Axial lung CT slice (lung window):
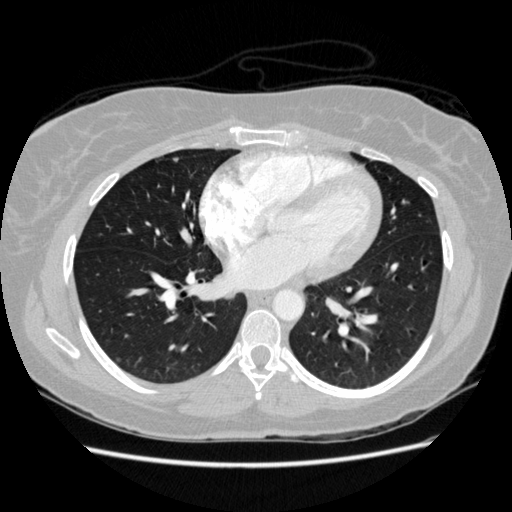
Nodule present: yes
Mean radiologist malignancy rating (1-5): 2